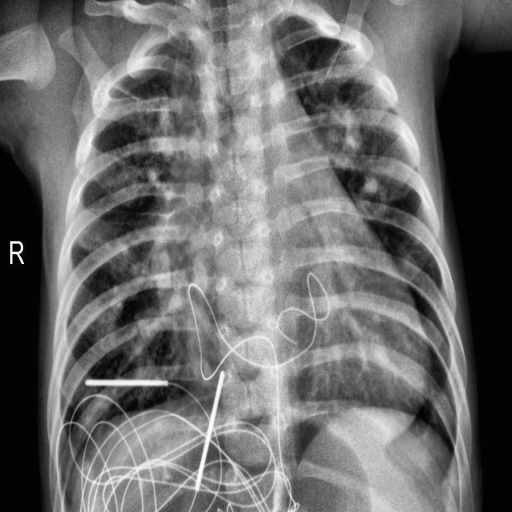
Finding: PNEUMONIA